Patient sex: M
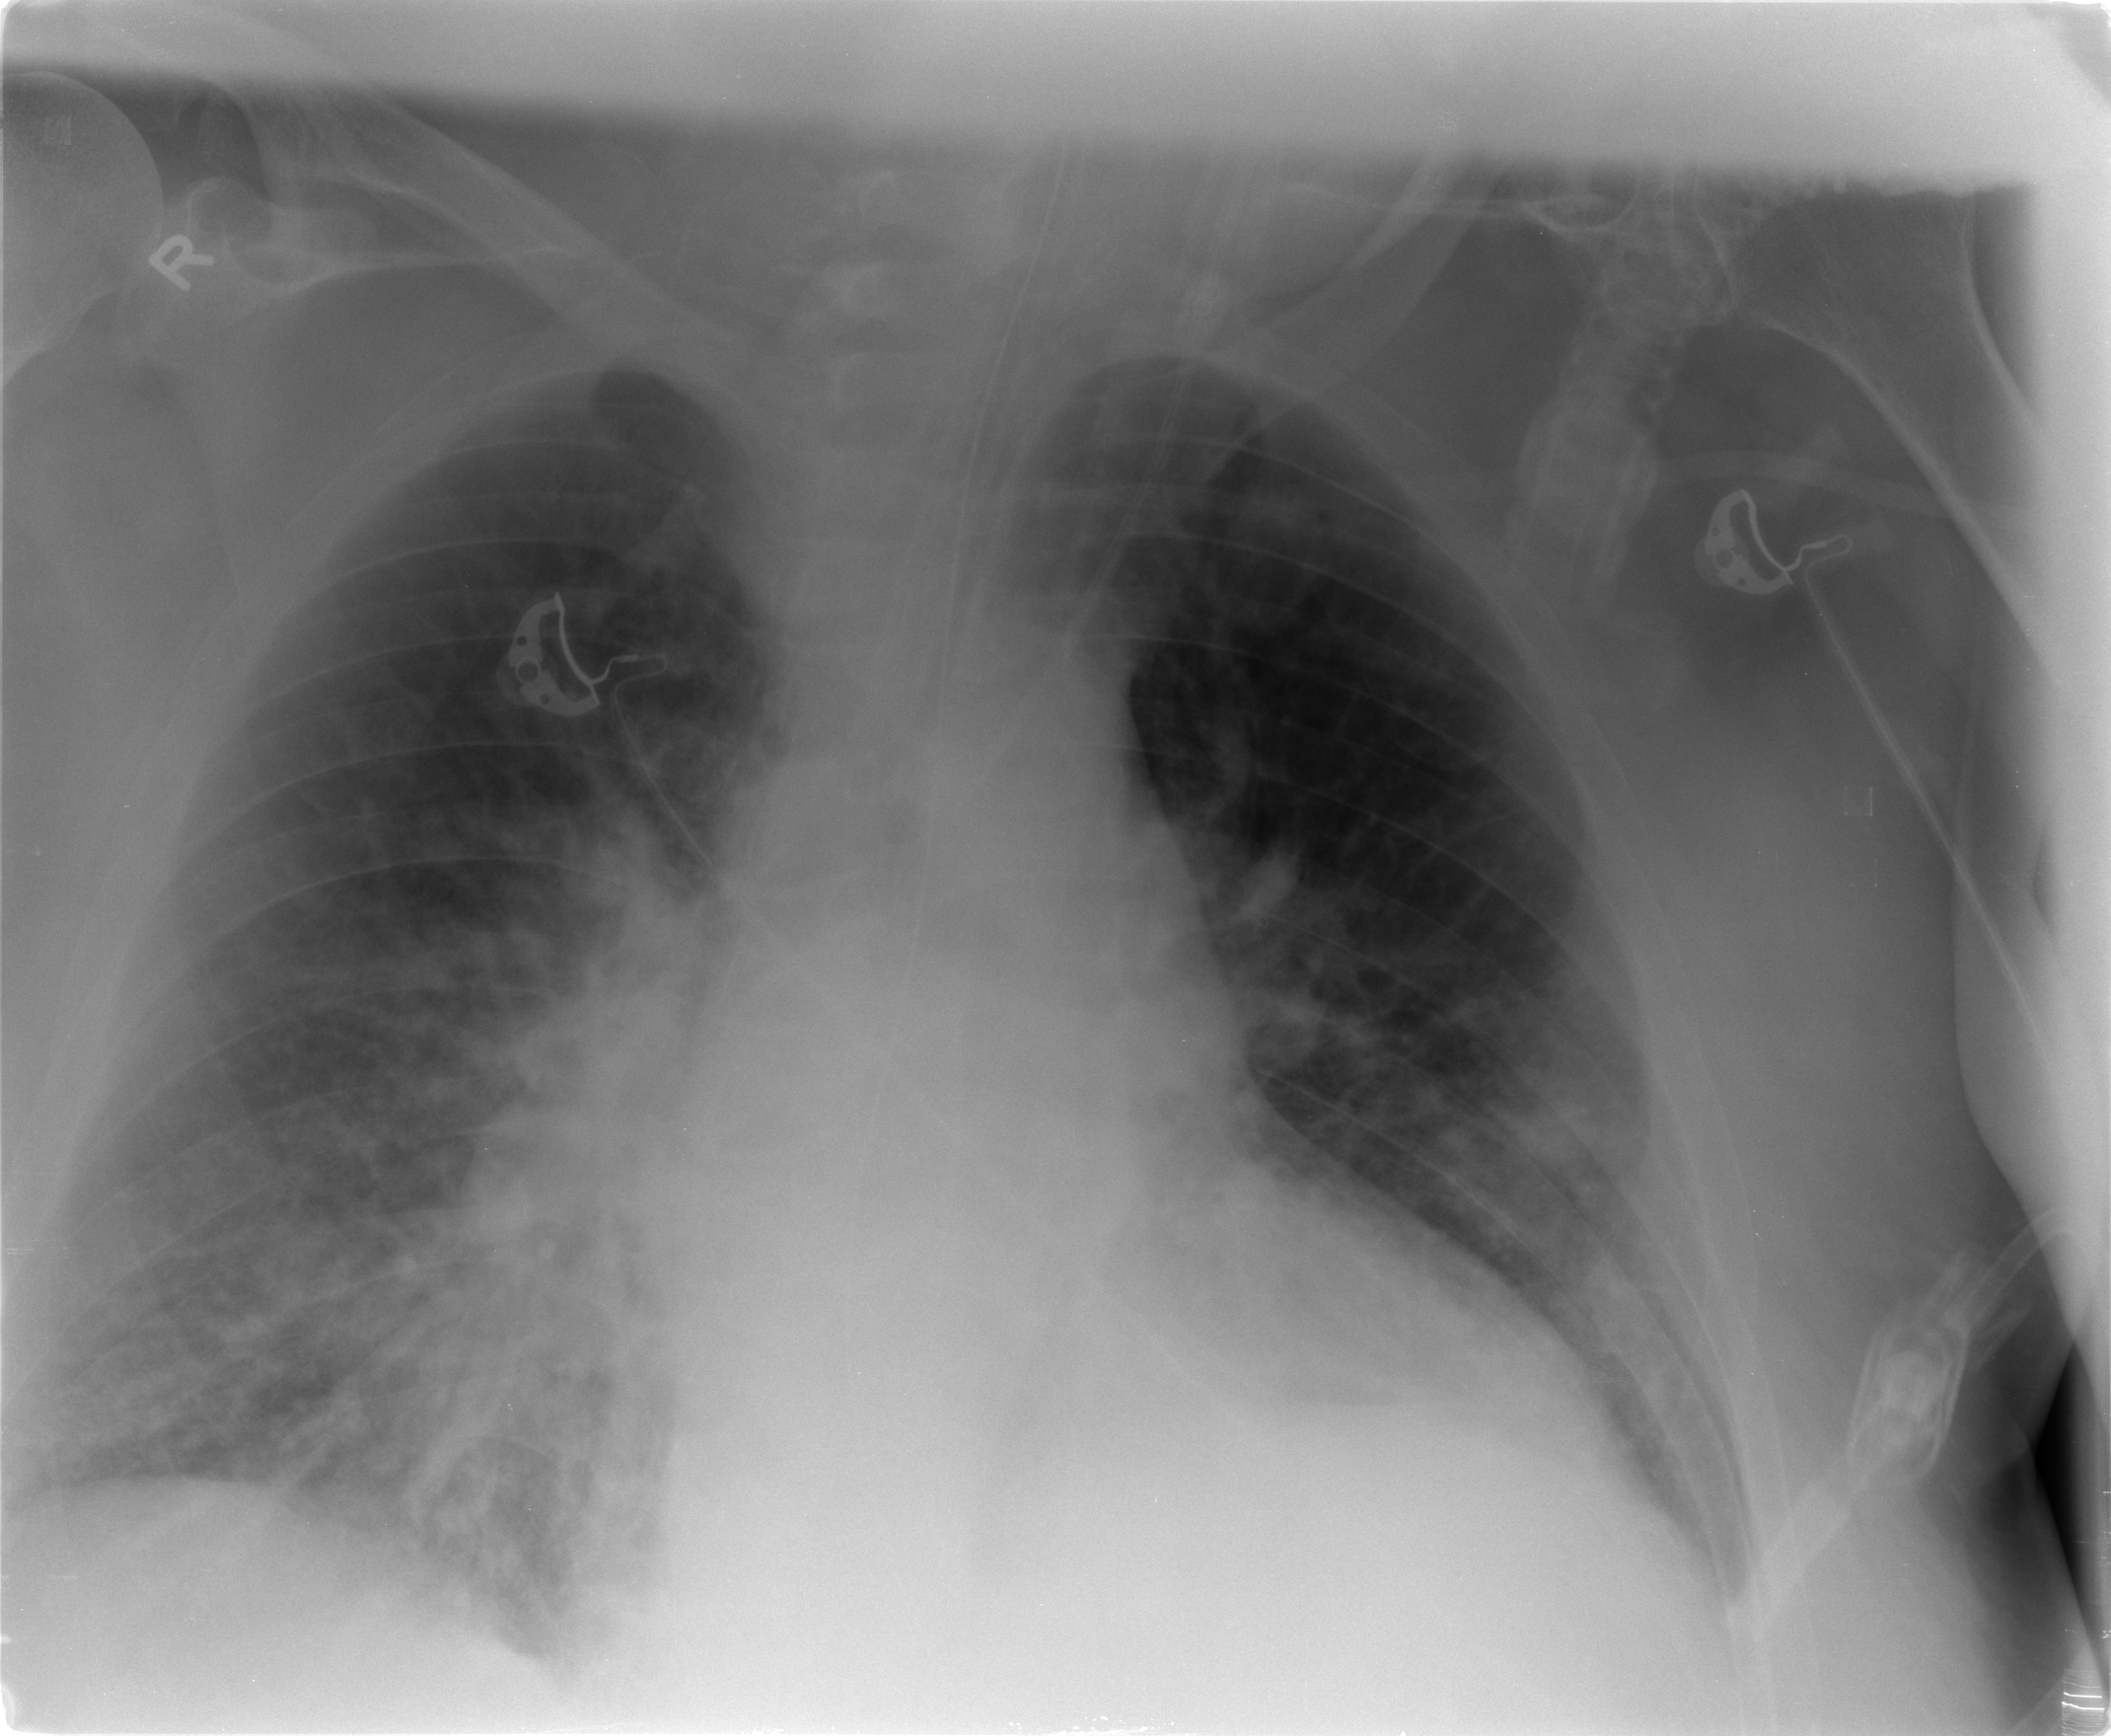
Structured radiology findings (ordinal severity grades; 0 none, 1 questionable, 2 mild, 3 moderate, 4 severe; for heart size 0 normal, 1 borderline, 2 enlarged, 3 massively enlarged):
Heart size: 2
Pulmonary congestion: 2
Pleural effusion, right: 1
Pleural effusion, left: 1
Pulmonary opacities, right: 3
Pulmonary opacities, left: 0
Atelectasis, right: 2
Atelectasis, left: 2